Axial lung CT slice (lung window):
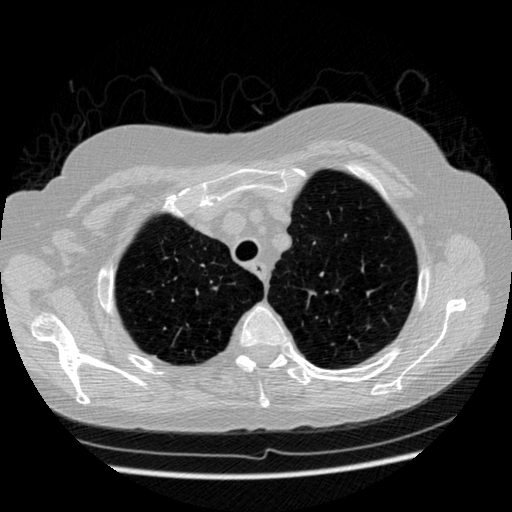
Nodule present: no